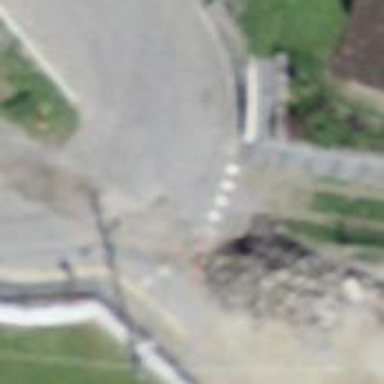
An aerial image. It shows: Road with "give way" sign.